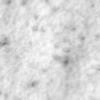
Label: no_change